Question: For some reason my IPython notebook looks like this:

There is no formatting, and the text is sometimes laid on top of each other. I tried it in Chrome and Firefox. I'm running Windows 8, with IPython installed through Anaconda.
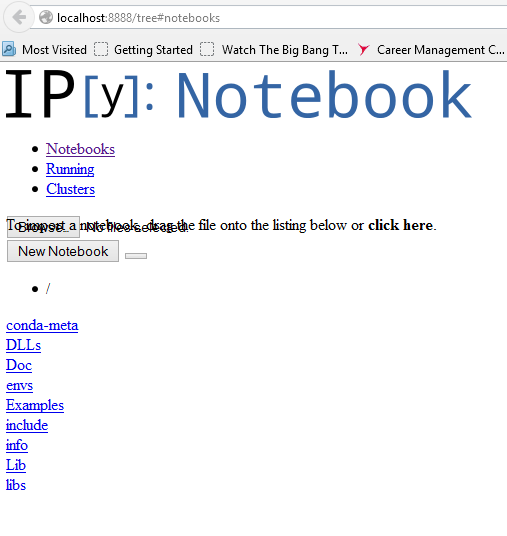
Answer: It could be a wrong MIME type for CSS files in the Windows Registry.
Try reset the 'HKEY_CLASSES_ROOT\.css' key (after backing it up):
'''
REGEDIT4
[-HKEY_CLASSES_ROOT\.css]
[HKEY_CLASSES_ROOT\.css]
@="CSSfile"
"PerceivedType"="text"
"Content Type"="text/css"
[HKEY_CLASSES_ROOT\.css\PersistentHandler]
@="{eec97550-47a9-11cf-b952-00aa0051fe20}"
'''